Question: This is the expansion diagram of a second-order Rubik's Cube. Given the initial state, you can perform 18 standard operations. Find the minimum number of steps to make the Rubik's Cube reach the restored state. The goal is to restore the cube to its original state, with green on the front face, white on the top, and yellow on the bottom, disregarding isomorphic configurations.
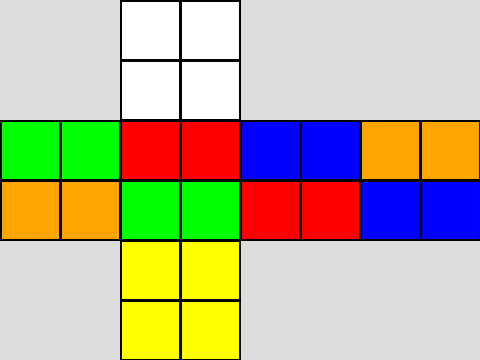
Answer: 1